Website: lowes
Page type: review-order
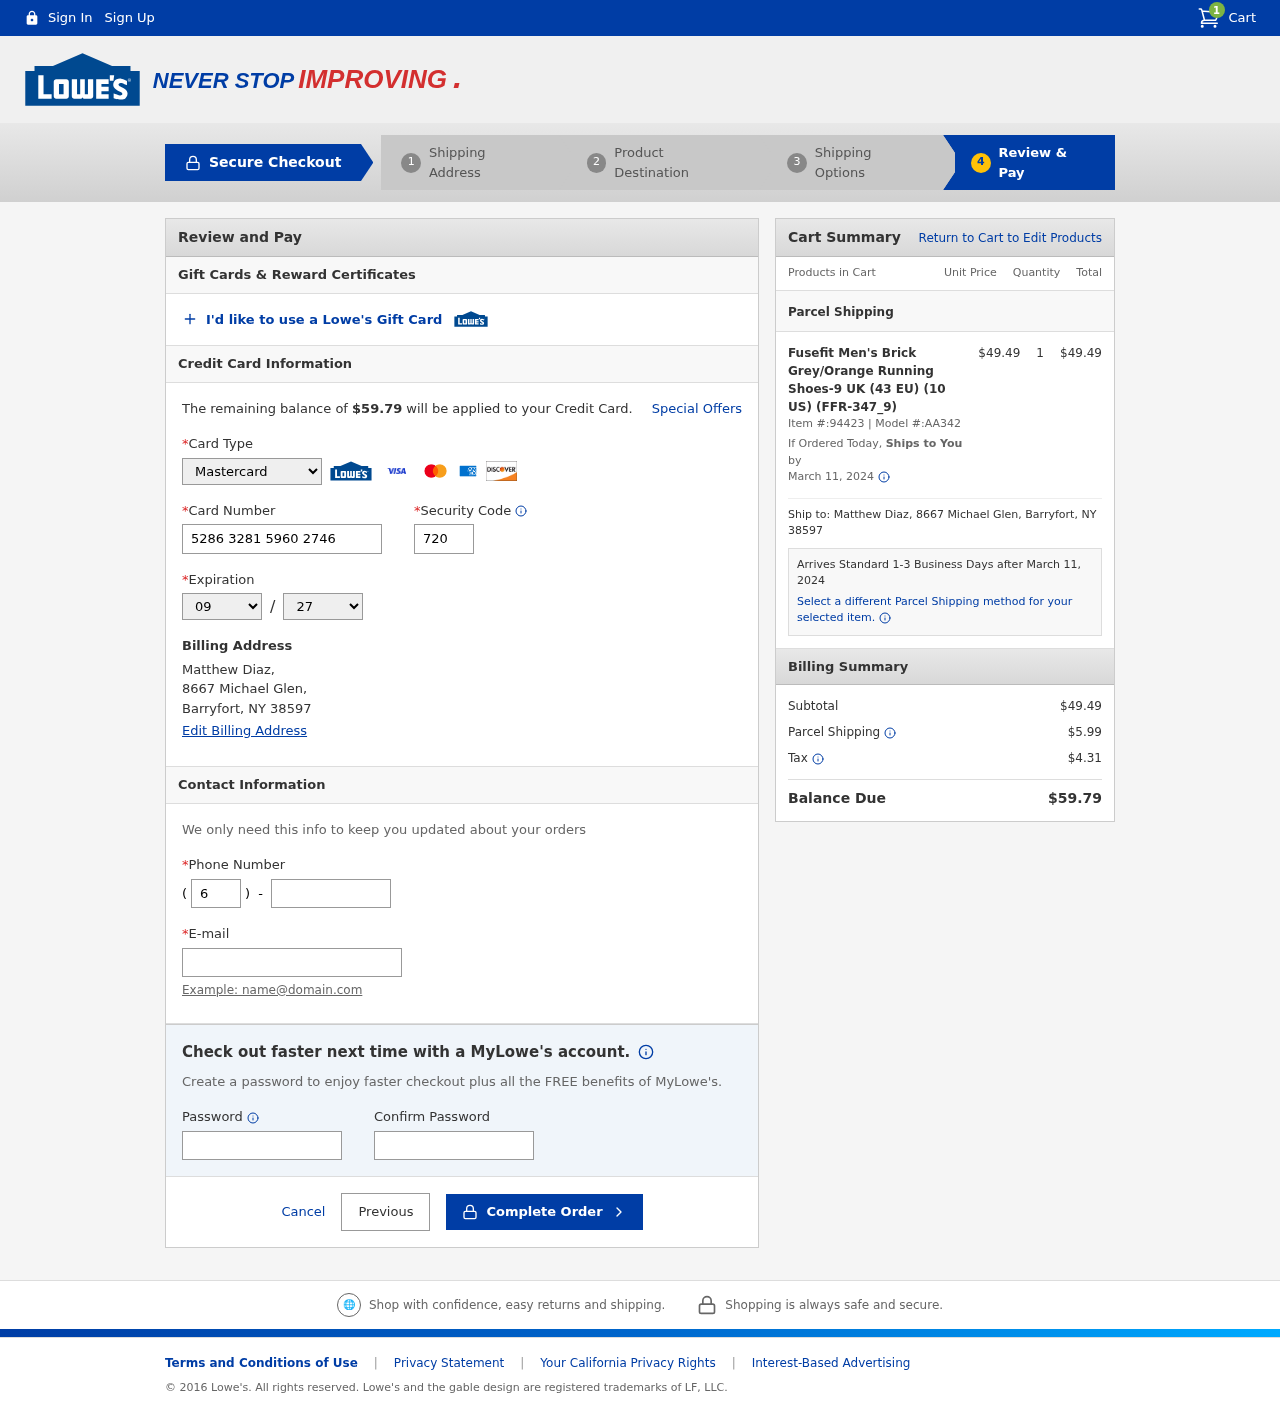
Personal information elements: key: PII_CARD_CVV
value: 720
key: PII_CARD_EXPIRY_MONTH
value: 09
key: PII_CARD_EXPIRY_YEAR
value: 27
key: PII_CARD_NUMBER
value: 5286 3281 5960 2746
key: PII_CARD_TYPE
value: Mastercard
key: PII_CITY
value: Barryfort
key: PII_EMAIL
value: matthewdiaz@gmail.com
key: PII_FULLNAME
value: Matthew Diaz,
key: PII_PHONE
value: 6722959287
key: PII_PHONE_AREA
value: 672
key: PII_POSTCODE
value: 38597
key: PII_STATE_ABBR
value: NY
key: PII_STREET
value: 8667 Michael Glen
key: PII_STREET
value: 8667 Michael Glen,
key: PII_FULLNAME2
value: Matthew Diaz
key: PII_POSTCODE_FULL
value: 38597
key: PII_CITY_STATE
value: Barryfort, NY
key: PII_CITY_STATE_ZIP
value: Barryfort, NY 38597
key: PII_POSTCODE_NUMERIC
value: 38597
Product elements: key: PRODUCT1_NAME
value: Fusefit Men's Brick Grey/Orange Running Shoes-9 UK (43 EU) (10 US) (FFR-347_9)
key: PRODUCT1_PRICE
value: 49.49
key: PRODUCT1_QUANTITY
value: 1
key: PRODUCT1_ITEM_NUMBER
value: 94423
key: PRODUCT1_MODEL_NUMBER
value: AA342
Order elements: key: ORDER_NUM_ITEMS
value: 1
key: ORDER_TOTAL
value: $59.79
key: ORDER_SHIPPING_DATE
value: March 11, 2024
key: ORDER_SUBTOTAL
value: $49.49
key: ORDER_SHIPPING_DATE2
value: March 11, 2024
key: ORDER_SUBTOTAL2
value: $49.49
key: ORDER_SHIPPING_COST
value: $5.99
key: ORDER_TAX
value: $4.31